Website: lowes
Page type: added-to-cart
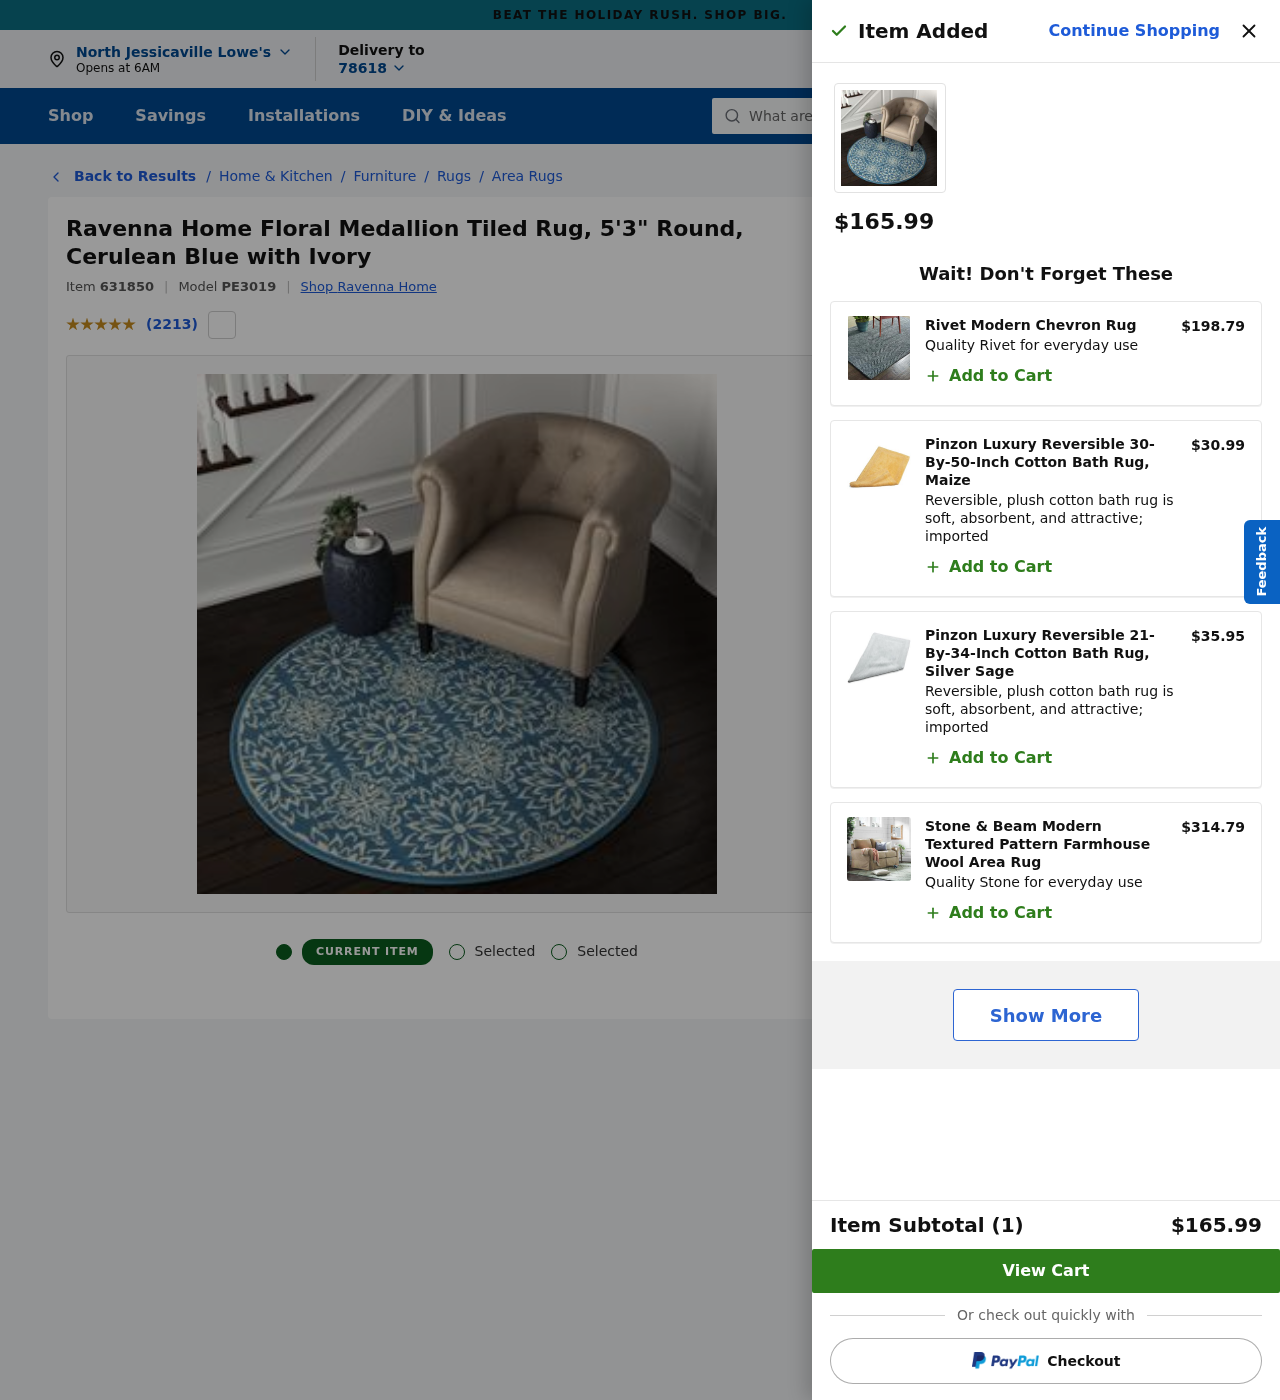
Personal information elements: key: PII_CITY
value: North Jessicaville
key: PII_POSTCODE
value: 78618
Product elements: key: PRODUCT1_BRAND
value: Ravenna Home
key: PRODUCT1_BREADCRUMB
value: Home & Kitchen
Furniture
Rugs
Area Rugs
Round Rugs
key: PRODUCT1_NAME
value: Ravenna Home Floral Medallion Tiled Rug, 5'3" Round, Cerulean Blue with Ivory
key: PRODUCT1_NUM_RATINGS
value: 2213
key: PRODUCT1_PRICE
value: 165.99
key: PRODUCT1_RATING
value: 4.5
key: PRODUCT2_DESC
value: Quality Rivet for everyday use
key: PRODUCT2_NAME
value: Rivet Modern Chevron Rug
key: PRODUCT2_PRICE
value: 198.79
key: PRODUCT3_DESC
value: Reversible, plush cotton bath rug is soft, absorbent, and attractive; imported
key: PRODUCT3_NAME
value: Pinzon Luxury Reversible 30-By-50-Inch Cotton Bath Rug, Maize
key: PRODUCT3_PRICE
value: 30.99
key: PRODUCT4_DESC
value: Reversible, plush cotton bath rug is soft, absorbent, and attractive; imported
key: PRODUCT4_NAME
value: Pinzon Luxury Reversible 21-By-34-Inch Cotton Bath Rug, Silver Sage
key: PRODUCT4_PRICE
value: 35.95
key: PRODUCT5_DESC
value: Quality Stone for everyday use
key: PRODUCT5_NAME
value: Stone & Beam Modern Textured Pattern Farmhouse Wool Area Rug
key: PRODUCT5_PRICE
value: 314.79
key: PRODUCT1_ITEM_ID
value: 631850
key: PRODUCT1_MODEL_ID
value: PE3019
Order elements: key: ORDER_NUM_ITEMS
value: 1
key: ORDER_SUBTOTAL
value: $165.99
Search elements: key: HEADER_SEARCH
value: What are you looking for?